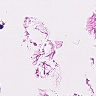
Metastatic tissue present: no